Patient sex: F
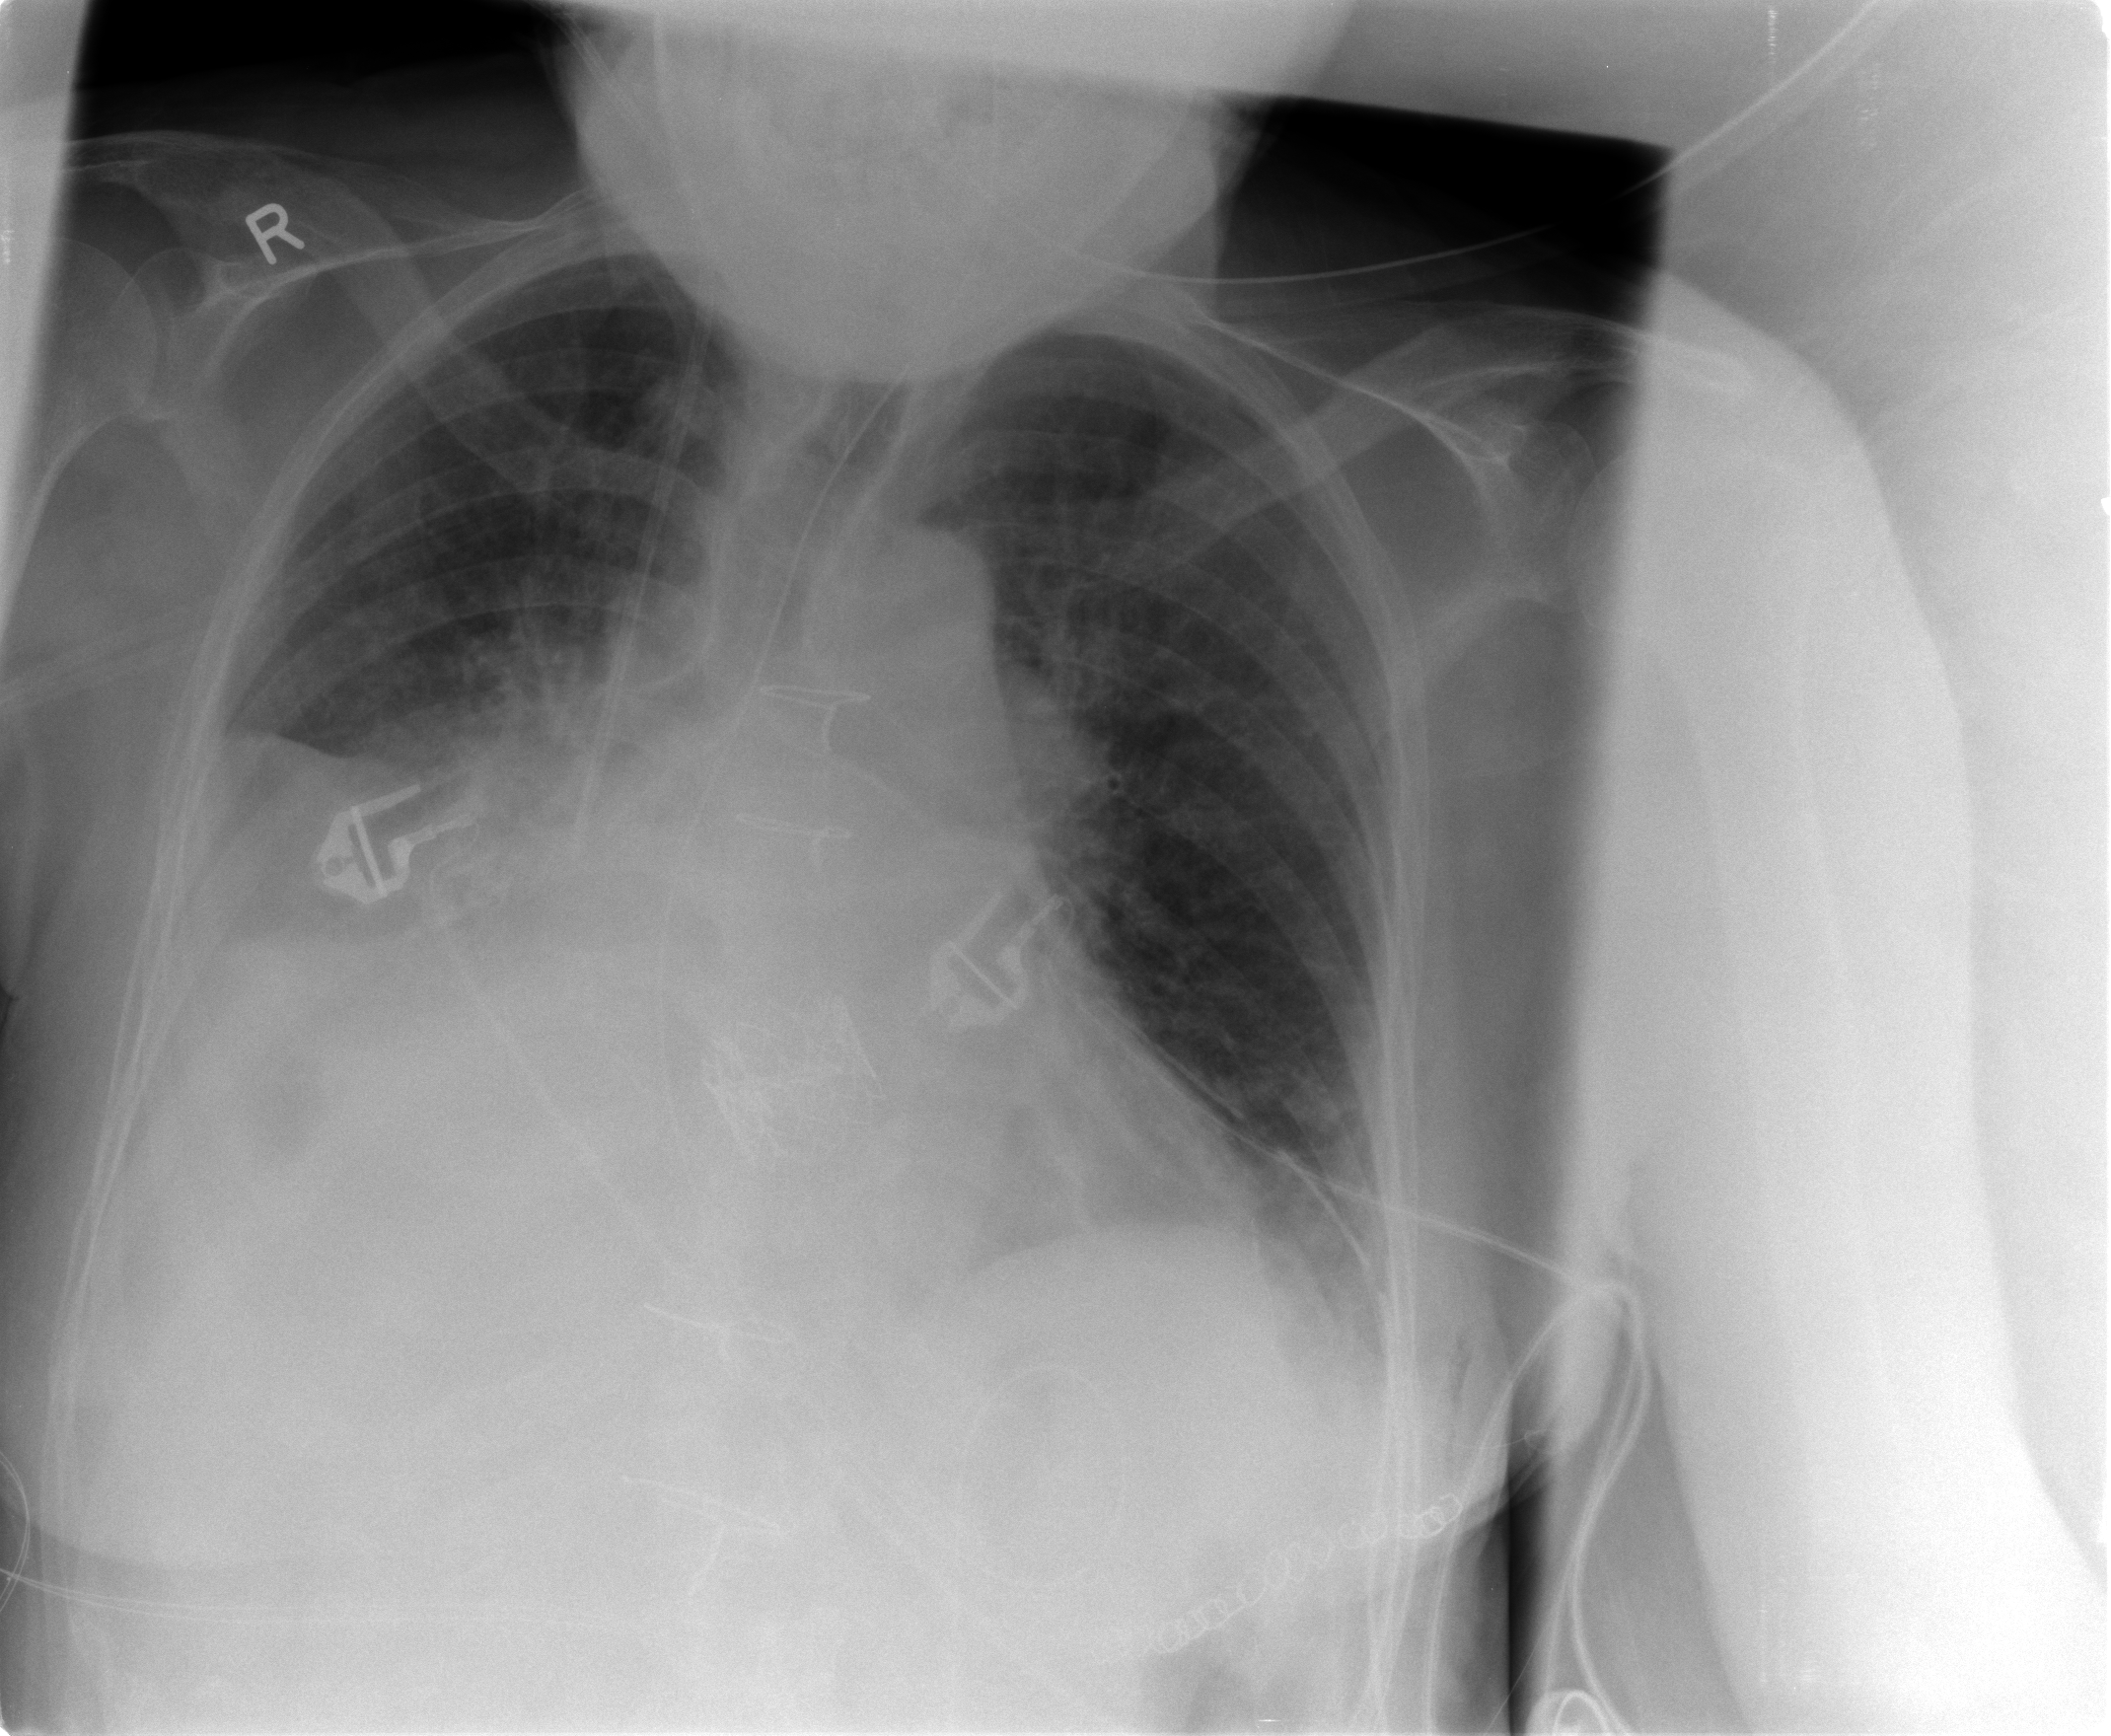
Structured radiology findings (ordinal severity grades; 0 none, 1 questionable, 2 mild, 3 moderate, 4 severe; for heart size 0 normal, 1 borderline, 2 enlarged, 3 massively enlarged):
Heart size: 2
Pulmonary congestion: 3
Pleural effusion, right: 3
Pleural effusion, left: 2
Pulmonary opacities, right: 0
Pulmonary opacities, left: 0
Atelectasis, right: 3
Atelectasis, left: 2